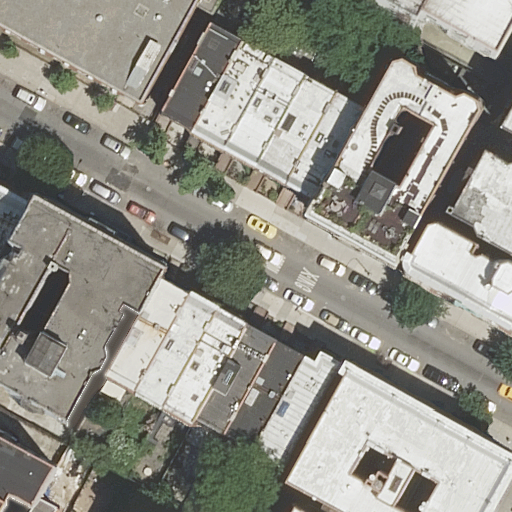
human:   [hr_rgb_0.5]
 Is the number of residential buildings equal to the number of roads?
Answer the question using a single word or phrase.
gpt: no

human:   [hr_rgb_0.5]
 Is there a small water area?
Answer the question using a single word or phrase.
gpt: no

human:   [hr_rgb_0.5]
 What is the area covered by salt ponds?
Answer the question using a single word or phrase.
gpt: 0m2

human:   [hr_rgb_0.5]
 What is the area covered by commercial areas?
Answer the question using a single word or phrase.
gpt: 0m2

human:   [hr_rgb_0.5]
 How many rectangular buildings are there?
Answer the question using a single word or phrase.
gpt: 16

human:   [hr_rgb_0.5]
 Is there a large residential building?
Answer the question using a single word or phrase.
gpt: yes

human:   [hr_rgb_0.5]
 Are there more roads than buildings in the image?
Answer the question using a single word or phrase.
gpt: no

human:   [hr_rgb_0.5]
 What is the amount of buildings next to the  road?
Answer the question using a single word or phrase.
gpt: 23

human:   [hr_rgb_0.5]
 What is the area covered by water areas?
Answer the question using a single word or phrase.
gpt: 0m2

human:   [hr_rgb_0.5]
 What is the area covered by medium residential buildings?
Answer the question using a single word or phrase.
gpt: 3412m2

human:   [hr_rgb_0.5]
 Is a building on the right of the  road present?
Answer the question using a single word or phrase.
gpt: yes

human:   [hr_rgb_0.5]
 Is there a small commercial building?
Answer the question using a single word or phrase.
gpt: no

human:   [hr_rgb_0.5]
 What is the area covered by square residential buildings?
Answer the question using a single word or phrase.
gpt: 0m2

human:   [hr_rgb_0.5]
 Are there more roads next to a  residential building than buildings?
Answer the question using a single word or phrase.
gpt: no

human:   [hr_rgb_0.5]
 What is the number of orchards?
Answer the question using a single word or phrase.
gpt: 0

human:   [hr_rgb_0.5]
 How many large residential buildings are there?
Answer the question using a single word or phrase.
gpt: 2

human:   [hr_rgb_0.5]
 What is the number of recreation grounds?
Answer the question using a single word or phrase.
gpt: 0

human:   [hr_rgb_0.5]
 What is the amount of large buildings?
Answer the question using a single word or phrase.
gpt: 2

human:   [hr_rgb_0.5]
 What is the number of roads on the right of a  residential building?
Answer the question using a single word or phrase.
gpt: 1

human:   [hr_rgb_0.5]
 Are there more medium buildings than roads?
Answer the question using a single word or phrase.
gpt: yes

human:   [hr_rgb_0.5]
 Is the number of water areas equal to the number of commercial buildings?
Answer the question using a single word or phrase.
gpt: yes

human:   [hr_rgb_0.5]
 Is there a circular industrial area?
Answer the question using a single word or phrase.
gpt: no

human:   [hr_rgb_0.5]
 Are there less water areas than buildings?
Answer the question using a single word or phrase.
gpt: yes

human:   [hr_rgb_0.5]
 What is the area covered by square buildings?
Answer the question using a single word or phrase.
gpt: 0m2

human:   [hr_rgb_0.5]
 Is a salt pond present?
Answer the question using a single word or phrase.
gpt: no

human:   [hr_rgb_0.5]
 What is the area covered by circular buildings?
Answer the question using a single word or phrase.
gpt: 0m2

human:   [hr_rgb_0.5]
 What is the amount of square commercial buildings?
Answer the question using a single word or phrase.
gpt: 0

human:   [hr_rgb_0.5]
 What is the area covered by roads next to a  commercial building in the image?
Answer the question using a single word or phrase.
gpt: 0m2

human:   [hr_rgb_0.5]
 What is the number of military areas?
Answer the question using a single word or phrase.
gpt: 0

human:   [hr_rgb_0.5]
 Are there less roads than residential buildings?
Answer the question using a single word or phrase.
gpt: yes

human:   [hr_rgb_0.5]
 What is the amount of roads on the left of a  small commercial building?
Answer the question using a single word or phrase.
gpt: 0

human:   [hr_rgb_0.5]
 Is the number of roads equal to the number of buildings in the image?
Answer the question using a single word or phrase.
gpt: no

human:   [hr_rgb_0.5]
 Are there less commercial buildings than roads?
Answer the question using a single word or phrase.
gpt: yes

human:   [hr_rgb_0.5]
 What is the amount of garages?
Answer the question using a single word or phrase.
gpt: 0

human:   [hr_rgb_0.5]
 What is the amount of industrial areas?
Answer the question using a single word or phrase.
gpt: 0

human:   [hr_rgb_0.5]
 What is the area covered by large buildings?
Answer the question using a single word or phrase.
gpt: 1362m2